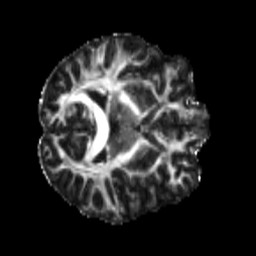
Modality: FA
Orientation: axial
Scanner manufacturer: siemens
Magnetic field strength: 3 T
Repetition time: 4 s
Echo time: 0.0594 s